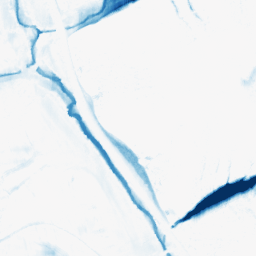
Category: morphological
Decomposition family: morphological_ellipse
Decomposition parameters: operation: closing
width: 30
height: 10
Upsampling method: edge_directed
Upsampling parameters: scale: 2
Upsampling scale: 2